Question: I am trying to determine the precise version of ATG which is running e.g. 10.2.x. I know that dyn/admin has the following:

The product version is obvious but how do I know the precise version that is running? i.e. 10.2 or 10.2.1 or 10.2.2 or 10.2.3
Thank you in advance for your help.
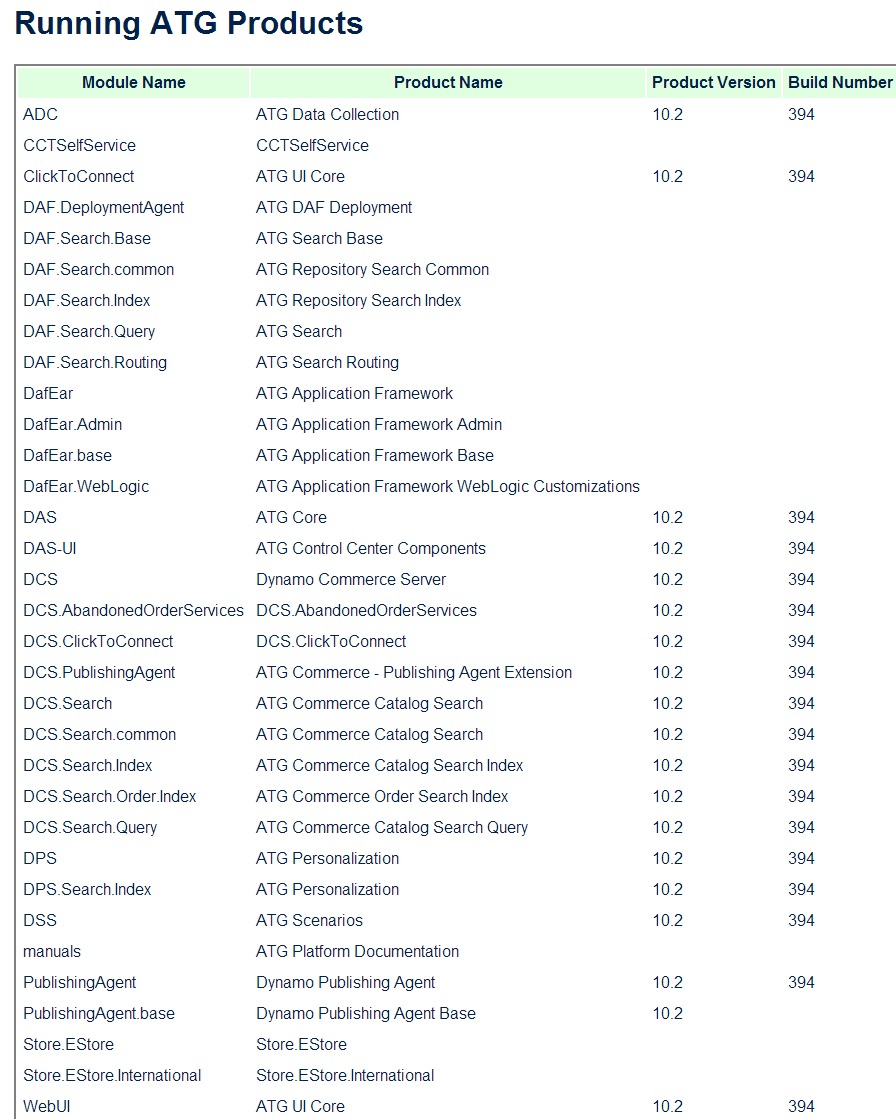
Answer: The exact version is normally held in the 'MANIFEST.MF' files. Just locate the 'ATG-Patch-Version', 'ATG-Version', and 'ATG-Version-Full' for these files and it will tell you.
Here it is from my ATG9.1p4 install:
'''
ATG-Patch-Version: 9.1p4
ATG-Version: 9.1
ATG-Version-Full: 9.1
'''
and here it is for my ATG11.0 install:
'''
ATG-Version: 11.0
ATG-Version-Full: 11.0
'''